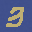
Label: 3